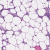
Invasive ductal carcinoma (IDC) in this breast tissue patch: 1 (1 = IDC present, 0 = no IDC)